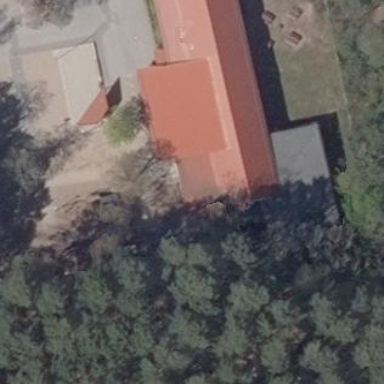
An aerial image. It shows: School building.